Question: I am creating a ray-casting simulation that uses ray-segment intersection checks. On the corners where two segments meet the code determines there is no intersection.
I have tried extending the segments a small distance but this causes other issues with the simulation. What can I do in this situation?
The code for the intersection check:
'''
struct Point {
double x, y;
}
std::unique_ptr<Point> Ray::cast(const Boundary& wall) const {
const double x1 = wall.a.x;
const double y1 = wall.a.y;
const double x2 = wall.b.x;
const double y2 = wall.b.y;
const double x3 = pos.x;
const double y3 = pos.y;
const double x4 = pos.x + dir.x;
const double y4 = pos.y + dir.y;
const double den = (x1 - x2) * (y3 - y4) - (y1 - y2) * (x3 - x4);
if (den == 0) {
return nullptr;
}
const double t = ((x1 - x3) * (y3 - y4) - (y1 - y3) * (x3 - x4)) / den;
const double u = -((x1 - x2) * (y1 - y3) - (y1 - y2) * (x1 - x3)) / den;
if ((t > 0.0f && t < 1.0f) && u > 0.0f) {
return std::make_unique<Point>(x1 + t * (x2 - x1), y1 + t * (y2 - y1));
}
else {
return nullptr;
}
}
'''
Intersection Failure:

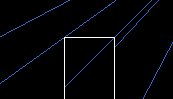
Answer: You need to include equal to check for when the float is zero:
'''
if ((t >= 0.0f && t <= 1.0f) && u >= 0.0f) {
'''